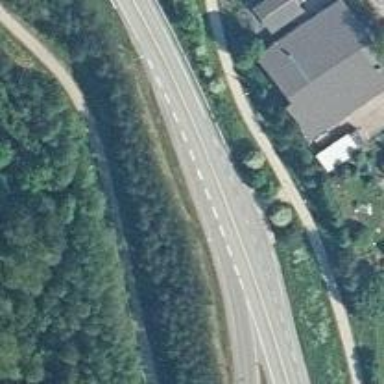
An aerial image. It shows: Motorway junction.